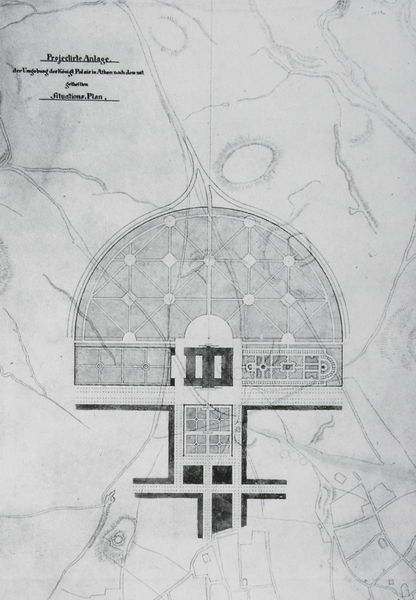
Titel: Das projektierte königliche Schloß in Athen, Vorentwurf, Lageplan
Künstler: Friedrich von Gärtner
Standort: München
Institution: Architekturmuseum der Technischen Universität
Schlagwörter: baum, weiß, fluss, landschaft, see, grau, schwarz, skizze, strasse, tür, zeichnung, anlage, gebäude, haus, park, schloss, weg, wiese, muster, architektur, barock, bach, feld, felder, hügel, kirche, wege, land, theater, rund, garten, landschft, aussicht, schrift, ansicht, bogen, mauer, allee, gelände, vogelperspektive, kuppel, symmetrie, tor, halle, straßen, punkte, segment, eingang, kloster, palast, seen, draufsicht, scharz, beschriftung, bleistift, mosaik, entwurf, altar, halbkreis, halbrund, segmentbogen, geometrisch, alleen, blickrichtung, apsis, kapelle, beete, plan, gärten, achse, landkarte, wien, geometrie, akreuz, höfe, athen, flüsse, grundriss, aufriss, architekt, gesamtansicht, rondell, kriche, barockgarten, lageplan, blichrichtung, projekt, umgebung, umland, hauptgebäude, schachbrettartig, wegerecht, anlange, landschafr, kupfel, grundriss grau